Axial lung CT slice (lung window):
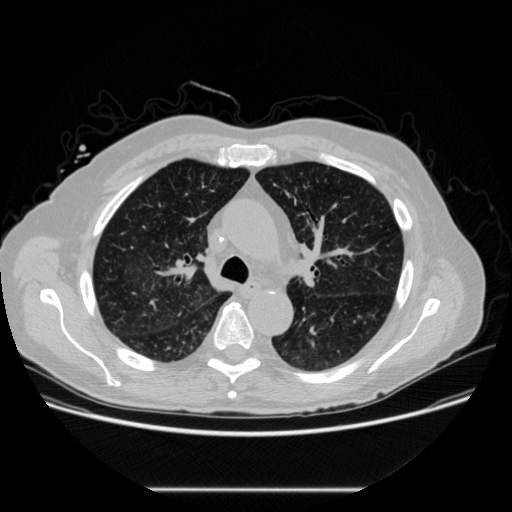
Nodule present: no